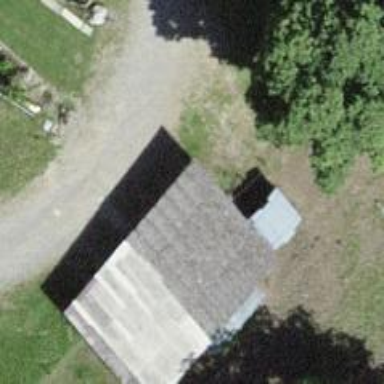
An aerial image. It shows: Garage.